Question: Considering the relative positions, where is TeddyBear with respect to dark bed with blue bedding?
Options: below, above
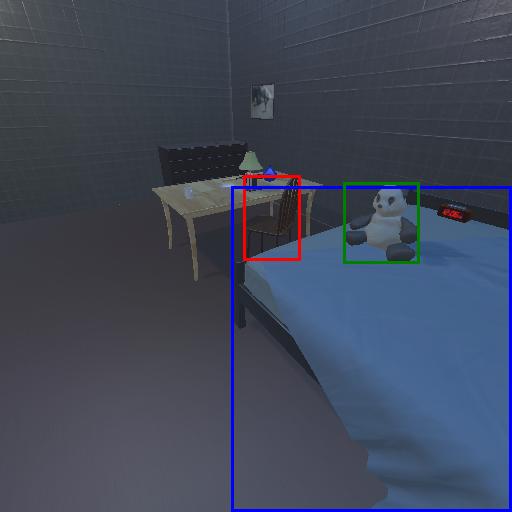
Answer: below